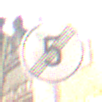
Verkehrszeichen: EndeGeschwindigkeit5
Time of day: Night
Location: Outdoor (Urban)
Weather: Overcast
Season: Winter
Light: Artificial